Question: Angularjs has great infrastructure for form validation and showing error messages. But, I am in a situation that I have to show a warning message to a user in a specific scenario. Here is the diagram of my simple form

The form has required and pattern validation applied on both fields. In addition to this validation I want a warning message to be displayed to the user if 'VatAmount' is not 20 percent of the 'InvoiceAmount'. The warning will differ from validation in following aspects
1. It will not prevent the form submission
2. It will only appear if both fields (InvoiceAmount and VATAmount) are valid
3. The warning should have a button or link that would read "Change and proceed". When user presses that button the warning message will hide and focus will be set to VATAmount field.
I believe this is a prefect use case for creating a directive. Actually, I have given it a try and put my effort in the form of a plunker. But my directive does not handle following cases
1. It appears even if the fields involved in warning are invalid
2. The show and hide functionality is not implemented (have no idea how to target it)
<URL>
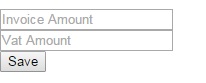
Answer: Your plunkr demo was on the right track; really you just needed to check for the special cases of when one of the values was empty.
I'd suggest calculating the fraction and storing it in the scope, and then watching to see whether you should display your tax rate warning. Here's how to calculate the fraction. If either 'invoice.Amount' or 'invoice.VAT' is empty, the fraction will be set to 'null'.
'''
if (amt == null || vat == null) {
$scope.warning.fraction = null;
return;
}
$scope.warning.fraction = vat / amt;
'''
This works because those properties will be set to 'undefined' if the user doesn't enter a valid number due to your use of 'ng-pattern'.
However, while it's nice to encapsulate this in a directive, you don't need to compile the template yourself. Just use the built-in 'ng-transclude' directive. Then you can include a button that references the current scope like this:
'''
<vat-warning>
Vat Amount is not 20%.
<button ng-click="invoice.VAT = invoice.Amount / 5">change</button>
</vat-warning>
'''
Your directive would contain this declaration:
'''
transclude: true,
template: '<span class="alert-warning" ng-show="warning.show" ng-transclude></span>'
'''
Plus a controller to update the directive's local scope to manipulate the 'warning' object. <URL>.